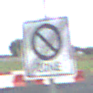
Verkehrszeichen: EndeEingeschraenktesHalteverbotZone
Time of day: MorningAfternoon
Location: Outdoor (RoadRail)
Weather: PartlyCloudy
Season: NotSpecified
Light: Natural